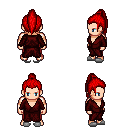
a pixel art fantasy rpg character, male body template, human, light skin, red robe, red pants, red long topknot hairstyle, white slippers, four views (front, back, left, right), 2x2 character sprite sheet, small pixel art, hard edges, no anti-aliasing